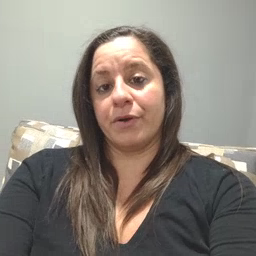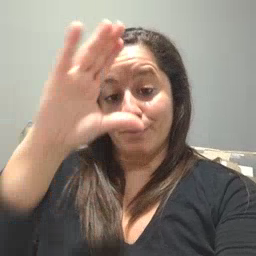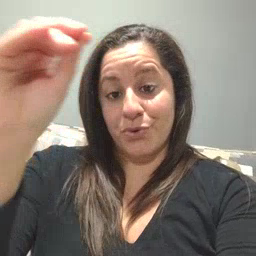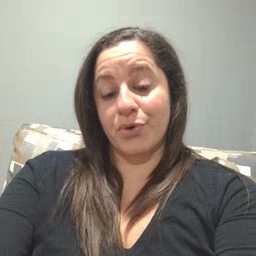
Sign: boy